Question: I used datepicker in calendar it shows perfect but not shows the arrow button to change month. and also give error sometimes like this:
'''
ActionController::RoutingError (No route matches [GET] "/assets/images/ui-icons_ef8c08_256x240.png")
'''

'''
$(document).ready(function(){
$('[data-behaviour~=datepicker]').datepicker();
});
'''
<URL>
sorry for too long question and tell me if i miss something.
Big thanks in advance
I observed that when i delete the public/assets directory and then enter rake assets:precompile this time error is not showing but arrow still is not showing.
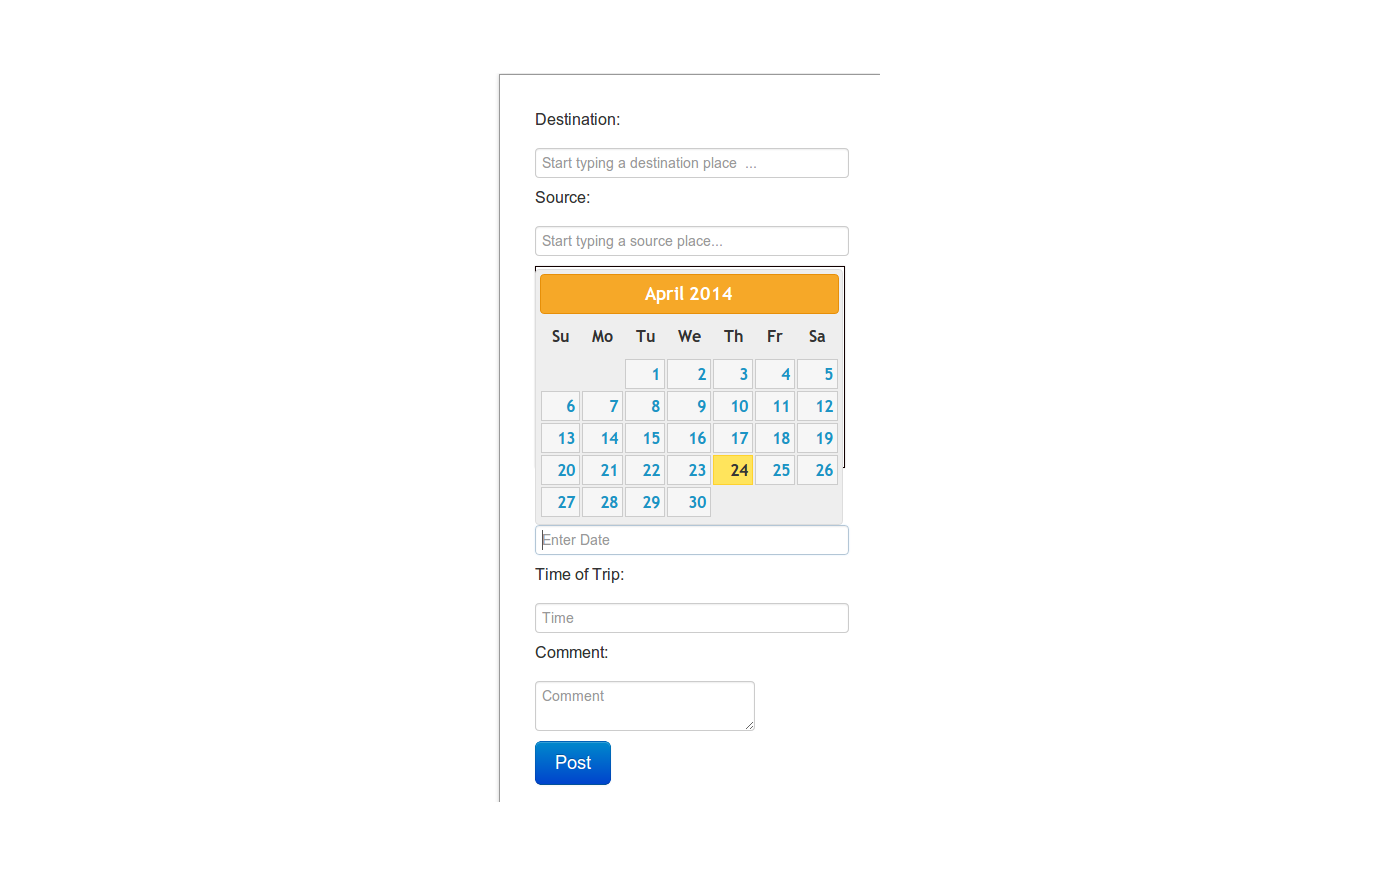
Answer: It looks like turbolinks problem which are added to rails 4 by default. In turbolinks $(document).ready is not always firing. You can see more information about turbolinks and some suggestions how to use them here <URL> or you can add to some links
'''
data: { no_turbolink: true }
'''
You can also just remove the turbolinks from gemfile if you don't need them. Also check if you have the ui-icons_ef8c08_256x240.png in
'''
/assets/images/
'''